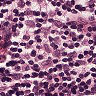
Metastatic tissue present: no